Question:
This is the sample of my data. As you see there is 3 spikes and after the spikes data lasts above normal for different periods and levels.
I tried solve this with a basic for loop but could not manage it. I don't have to find every spike of the graph,I just have to figure out for example when is the spike starting at point 100 and when it drops like just before point 120 automatically.
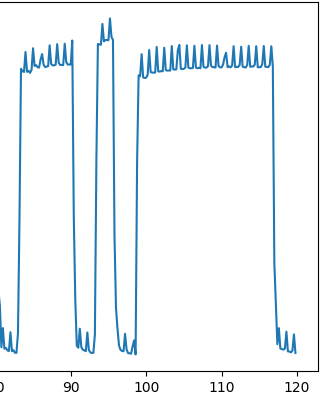
Answer: Your question opens up into a whole branch data analytics. A good starting point maybe the 'scipy.signal' family.
It provides 'find_peaks' <URL>] to help with that. A starting point for these functions might look like this:
'''
from scipy import signal
ts = np.array([...]) # Your data
threshold = (np.max(ts) - np.min(ts))/2 + np.min(ts)
peaks = signal.find_peaks(ts, threshold=threshold)[0]
width = signal.peak_widths(ts, peaks)[0]
'''
Since you have these smaller peaks on and next to the 3 big peaks, you want to set a threshold. Additionally, I assume you would need to tune the parameters of the 'peak_widths' function, since it might detect the widths of the smaller peaks.